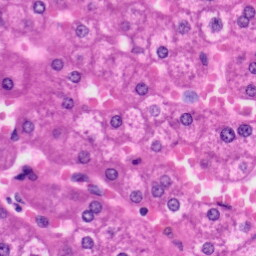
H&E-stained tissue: Liver